Field crop: maize
Growth stage: 2
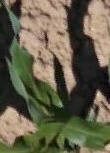
Species: maize